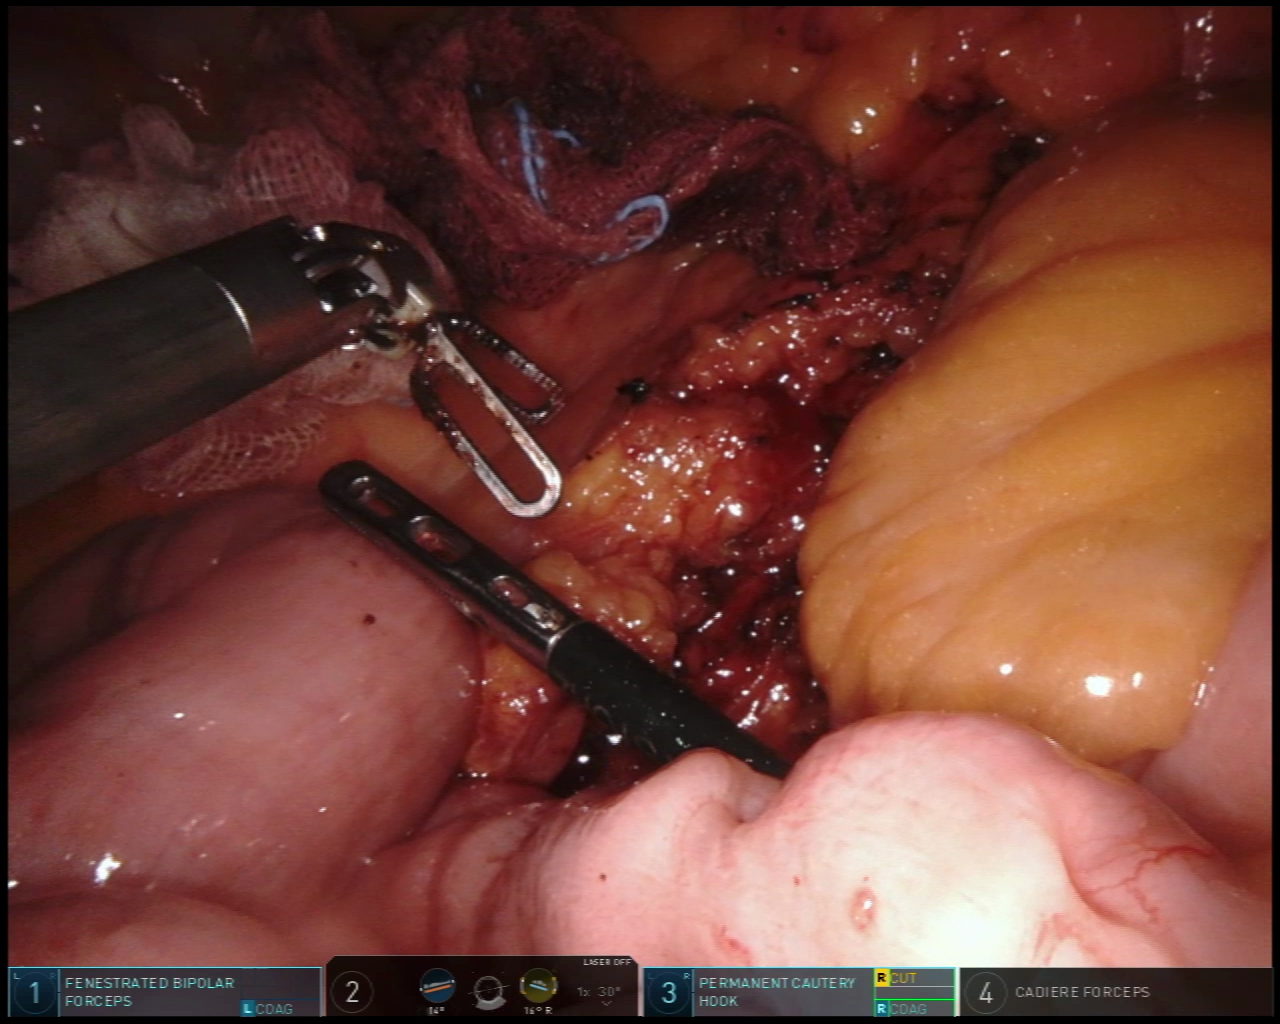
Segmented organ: small_intestine
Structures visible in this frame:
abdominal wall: no
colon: no
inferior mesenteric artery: no
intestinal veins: no
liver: no
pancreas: no
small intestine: yes
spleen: no
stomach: no
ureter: no
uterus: no
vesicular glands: no